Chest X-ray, AP view. Patient: 24 years old, sex F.
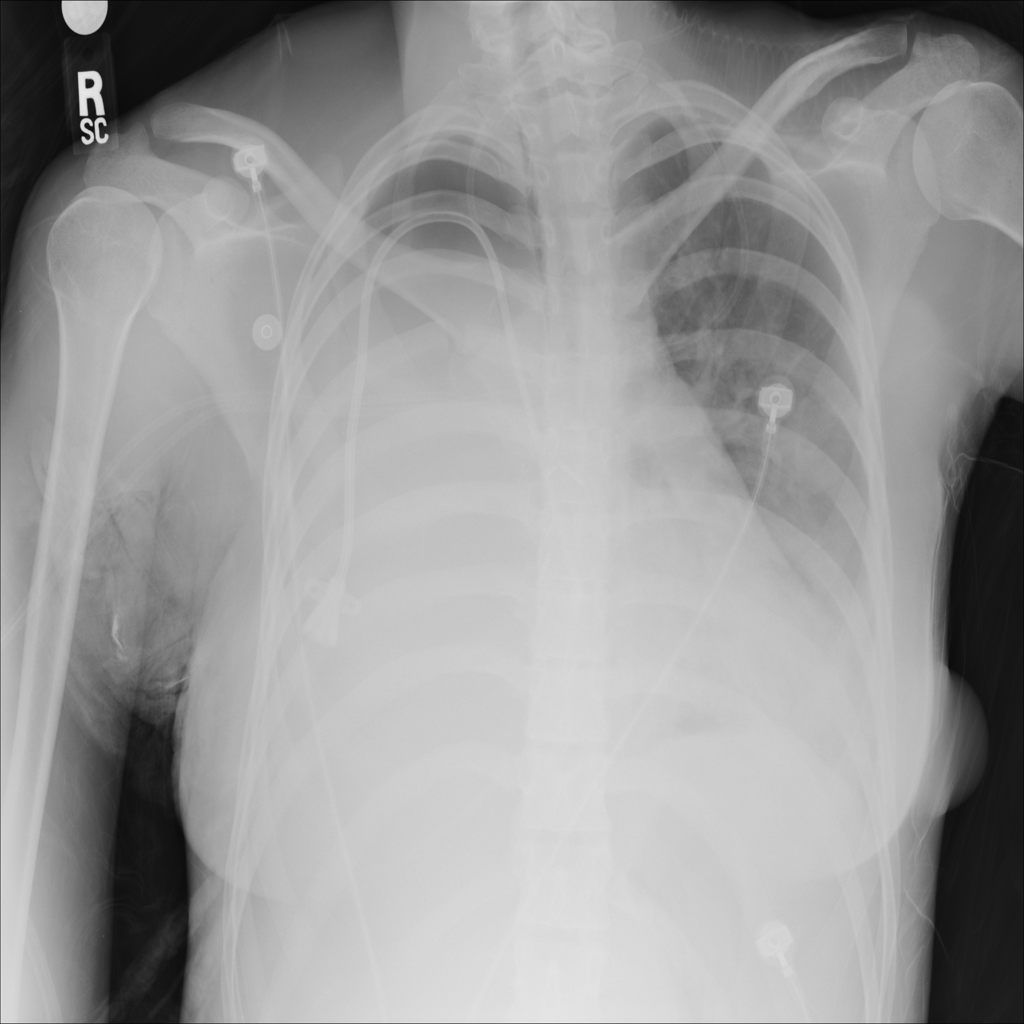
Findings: No Finding